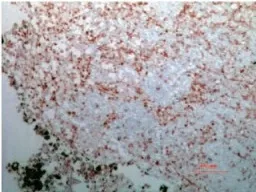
Histopathological and immunohistochemical (IHC) examinations of the postsurgical specimen. (H) VEGF.
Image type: pathology (immunostaining)